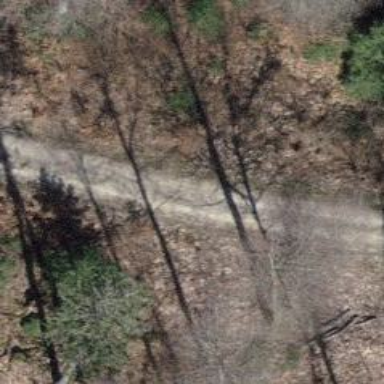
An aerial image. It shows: Track road with grade3 tracktype.